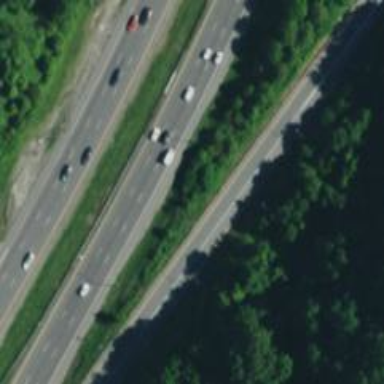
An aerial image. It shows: Asphalt motorway.